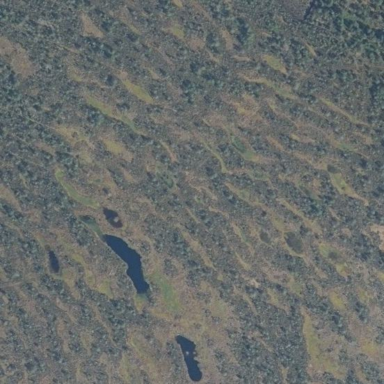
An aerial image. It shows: Bog wetland area.